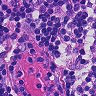
Metastatic tissue present: no